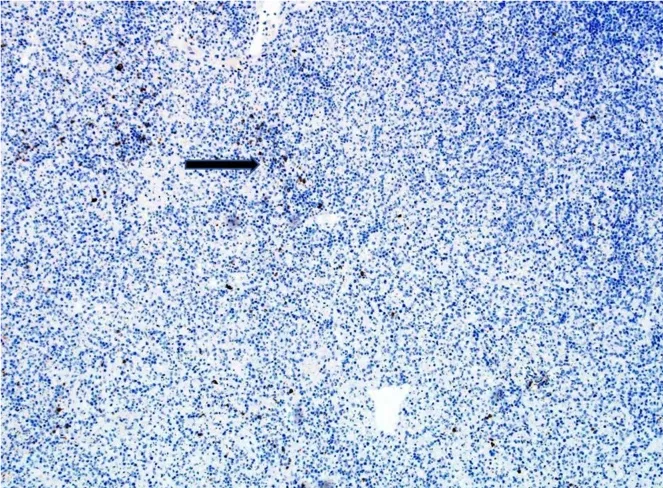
CD20 immunohistochemical stain highlights residual B-cells, while T-cells are negative for CD20.
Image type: pathology (immunostaining)